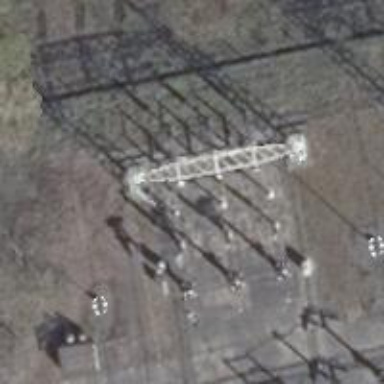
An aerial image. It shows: Three power lines with cables.